Question:
'''
[root@nn1 hadoop-2.9.0]# ./sbin/start-dfs.sh
Starting namenodes on [nn1]
nn1: namenode running as process 2707. Stop it first.
nn1: datanode running as process 2859. Stop it first.
dn1: bash: line 0: cd: /home/user1/hadoop-2.9.0: No such file or directory
dn1: bash: /home/user1/hadoop-2.9.0/sbin/hadoop-daemon.sh: No such file or directory
dn2: bash: line 0: cd: /home/user1/hadoop-2.9.0: No such file or directory
dn2: bash: /home/user1/hadoop-2.9.0/sbin/hadoop-daemon.sh: No such file or directory
Starting secondary namenodes [0.0.0.0]
0.0.0.0: secondarynamenode running as process 3052. Stop it first.
[root@nn1 hadoop-2.9.0]#
'''
For reference:
Master:
Hostname= nn1
Username= user1
Slave1:
Hostname=dn1
username=slave1
slave2:
Hostname=dn2
username=slave2
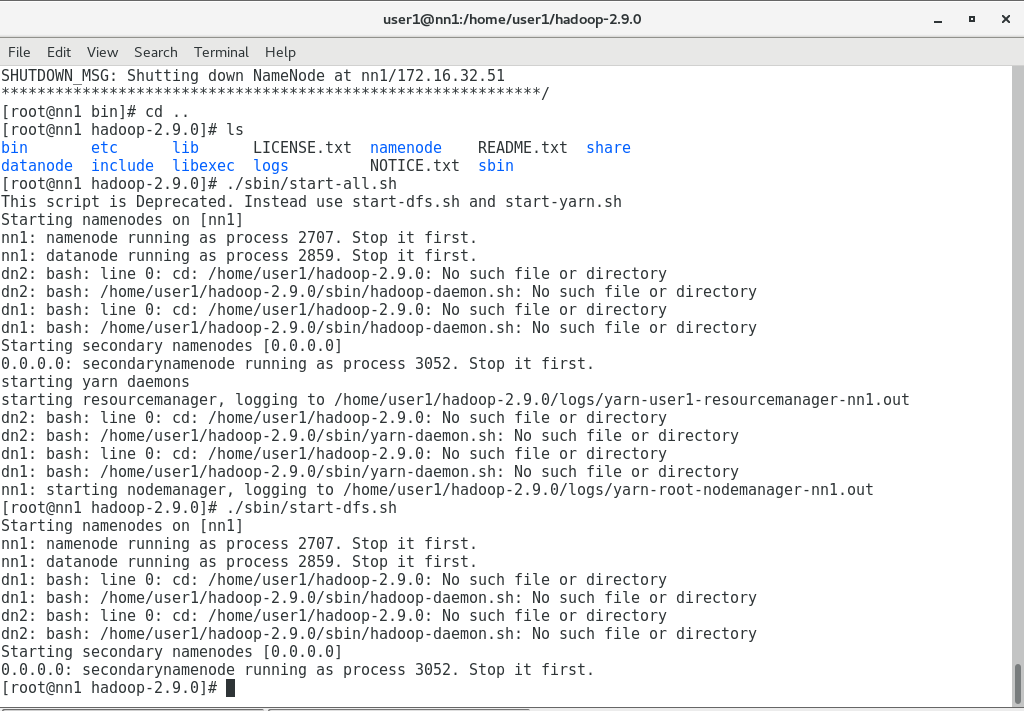
Answer: You're running the commands as the root user, not 'user1', where it's looking for the files.
And you really should not run any component of Hadoop as root anyways
It also says your processes are running, so it's not clear why you're trying to start them again